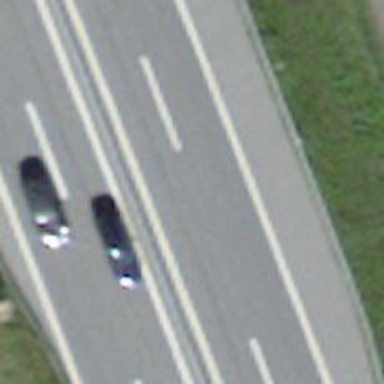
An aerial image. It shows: Asphalt motorway categorized as trunk road.